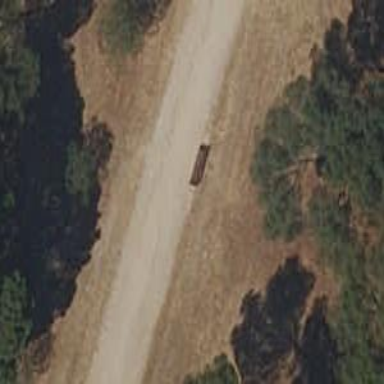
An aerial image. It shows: Bench.